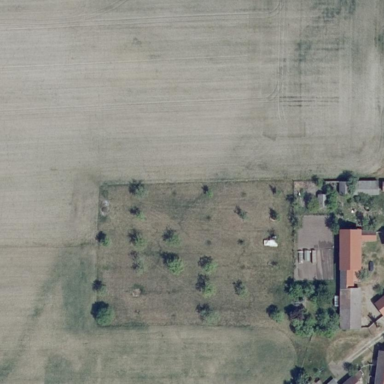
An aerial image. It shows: Meadow orchard used for land cultivation.